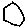
Label: hexagon